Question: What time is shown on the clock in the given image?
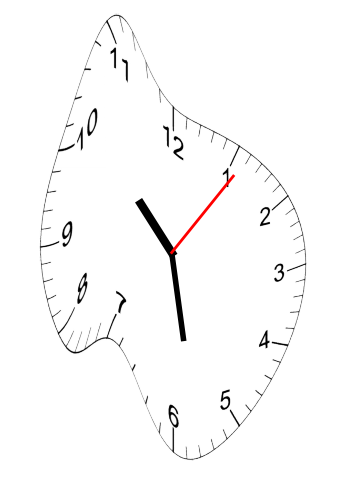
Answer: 10:28:06